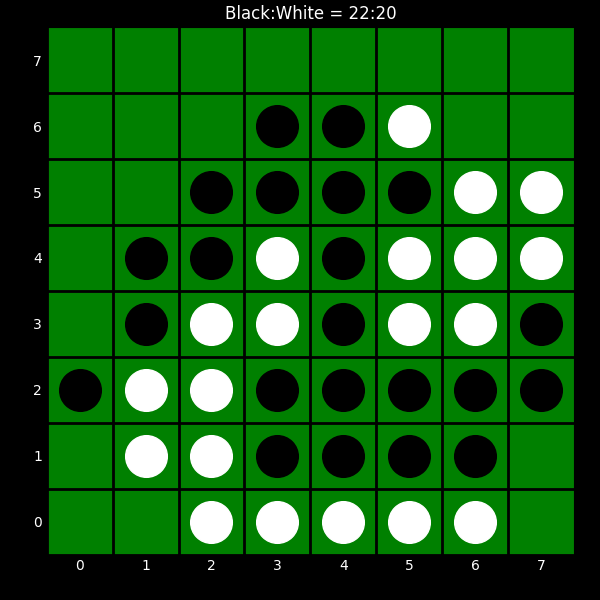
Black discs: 22
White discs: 20